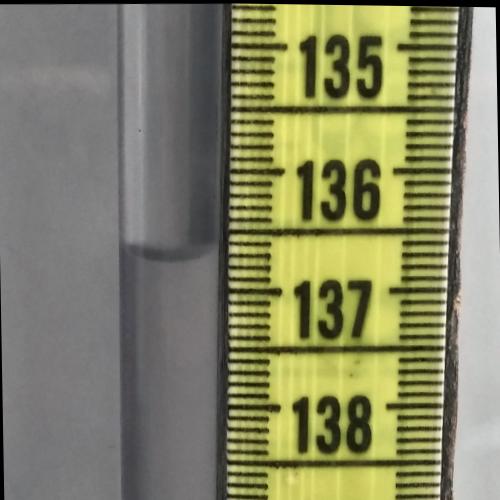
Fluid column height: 136.7 cm